Question: I want to store emergency help line contacts in database from ASP.NET web site . . .this contacts will be assign to particular locations of different cities. . .
For eg: City=Mumbai and then for Mumbai City there will be various locations like Dadar, Andheri, Borivali , etc .
I have designed a form
now, the problem is that , there can be one airport for multiple locations of a particular city then also i have to enter the entire information for each and every location . . . So is there any way to avoid multiple entries ?
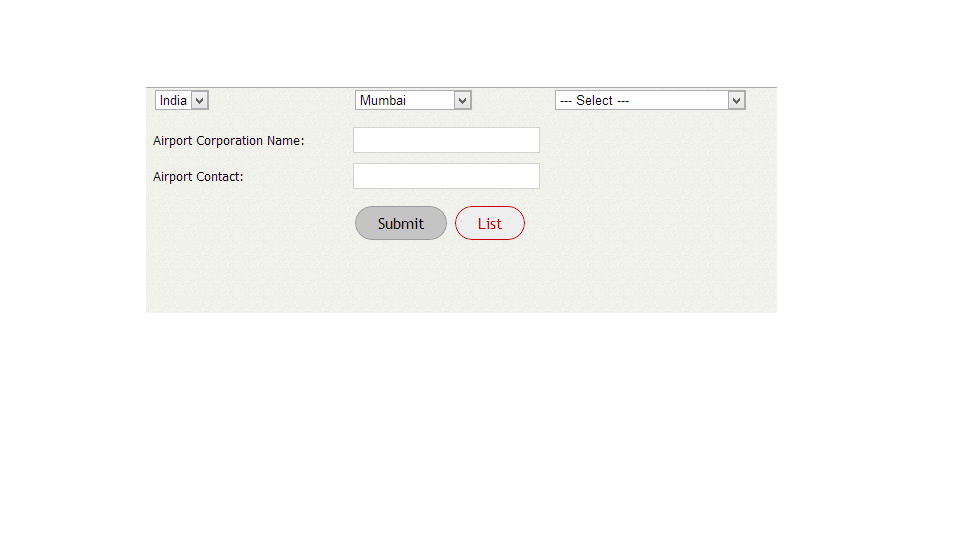
Answer: You can use following table schema, and design you form accordingly
'''
LocationID (Primary Key)
CountryID (Foreign Key)
CityID (Foreign Key)
ContactID (Foreign Key)
Location
'''
'''
CityID(Primary Key)
City
'''
'''
CountryID(Primary Key)
Country
'''
'''
ServiceID(Primary Key)
Service --Airport/Ambulance/fire...
'''
'''
ContactID (Primary Key)
ServiceID (Foreign Key)
Description --AirportName/HospitalName
Contact --Contact Number
'''
1. Form to add records to City/Country/Service Tables (They are quite simple you just need to check duplicate entry/ Required fields.
2. For Contact Table use Drop Down for Service that is populated from Service Table
3. For Location use Drop Downs for Country,City and Contact that are populated from respective tables.
4. Use INNER JOINS to join the tables and display the desired Results